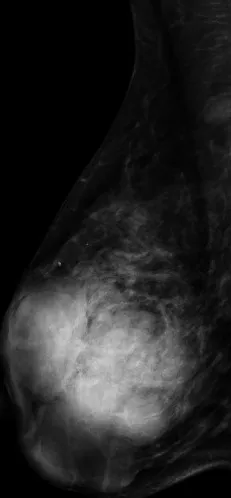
Full-field digital mammography. Craniocaudal position.
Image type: radiology (x_ray)